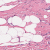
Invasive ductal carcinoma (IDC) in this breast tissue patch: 1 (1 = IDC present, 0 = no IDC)